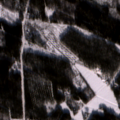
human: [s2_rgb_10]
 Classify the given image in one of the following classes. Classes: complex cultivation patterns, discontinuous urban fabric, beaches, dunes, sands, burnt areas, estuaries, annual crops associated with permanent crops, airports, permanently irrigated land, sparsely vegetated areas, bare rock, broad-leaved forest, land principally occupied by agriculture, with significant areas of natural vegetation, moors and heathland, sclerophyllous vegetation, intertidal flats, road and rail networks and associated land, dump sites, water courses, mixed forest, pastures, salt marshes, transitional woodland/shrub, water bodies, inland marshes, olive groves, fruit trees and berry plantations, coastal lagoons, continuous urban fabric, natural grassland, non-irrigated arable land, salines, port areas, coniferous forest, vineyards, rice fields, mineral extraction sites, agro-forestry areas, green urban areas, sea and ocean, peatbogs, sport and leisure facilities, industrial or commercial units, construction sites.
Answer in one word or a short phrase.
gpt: non-irrigated arable land, land principally occupied by agriculture, with significant areas of natural vegetation, mixed forest